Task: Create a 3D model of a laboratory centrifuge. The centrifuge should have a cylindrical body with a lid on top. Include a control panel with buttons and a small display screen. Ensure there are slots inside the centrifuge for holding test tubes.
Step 268:
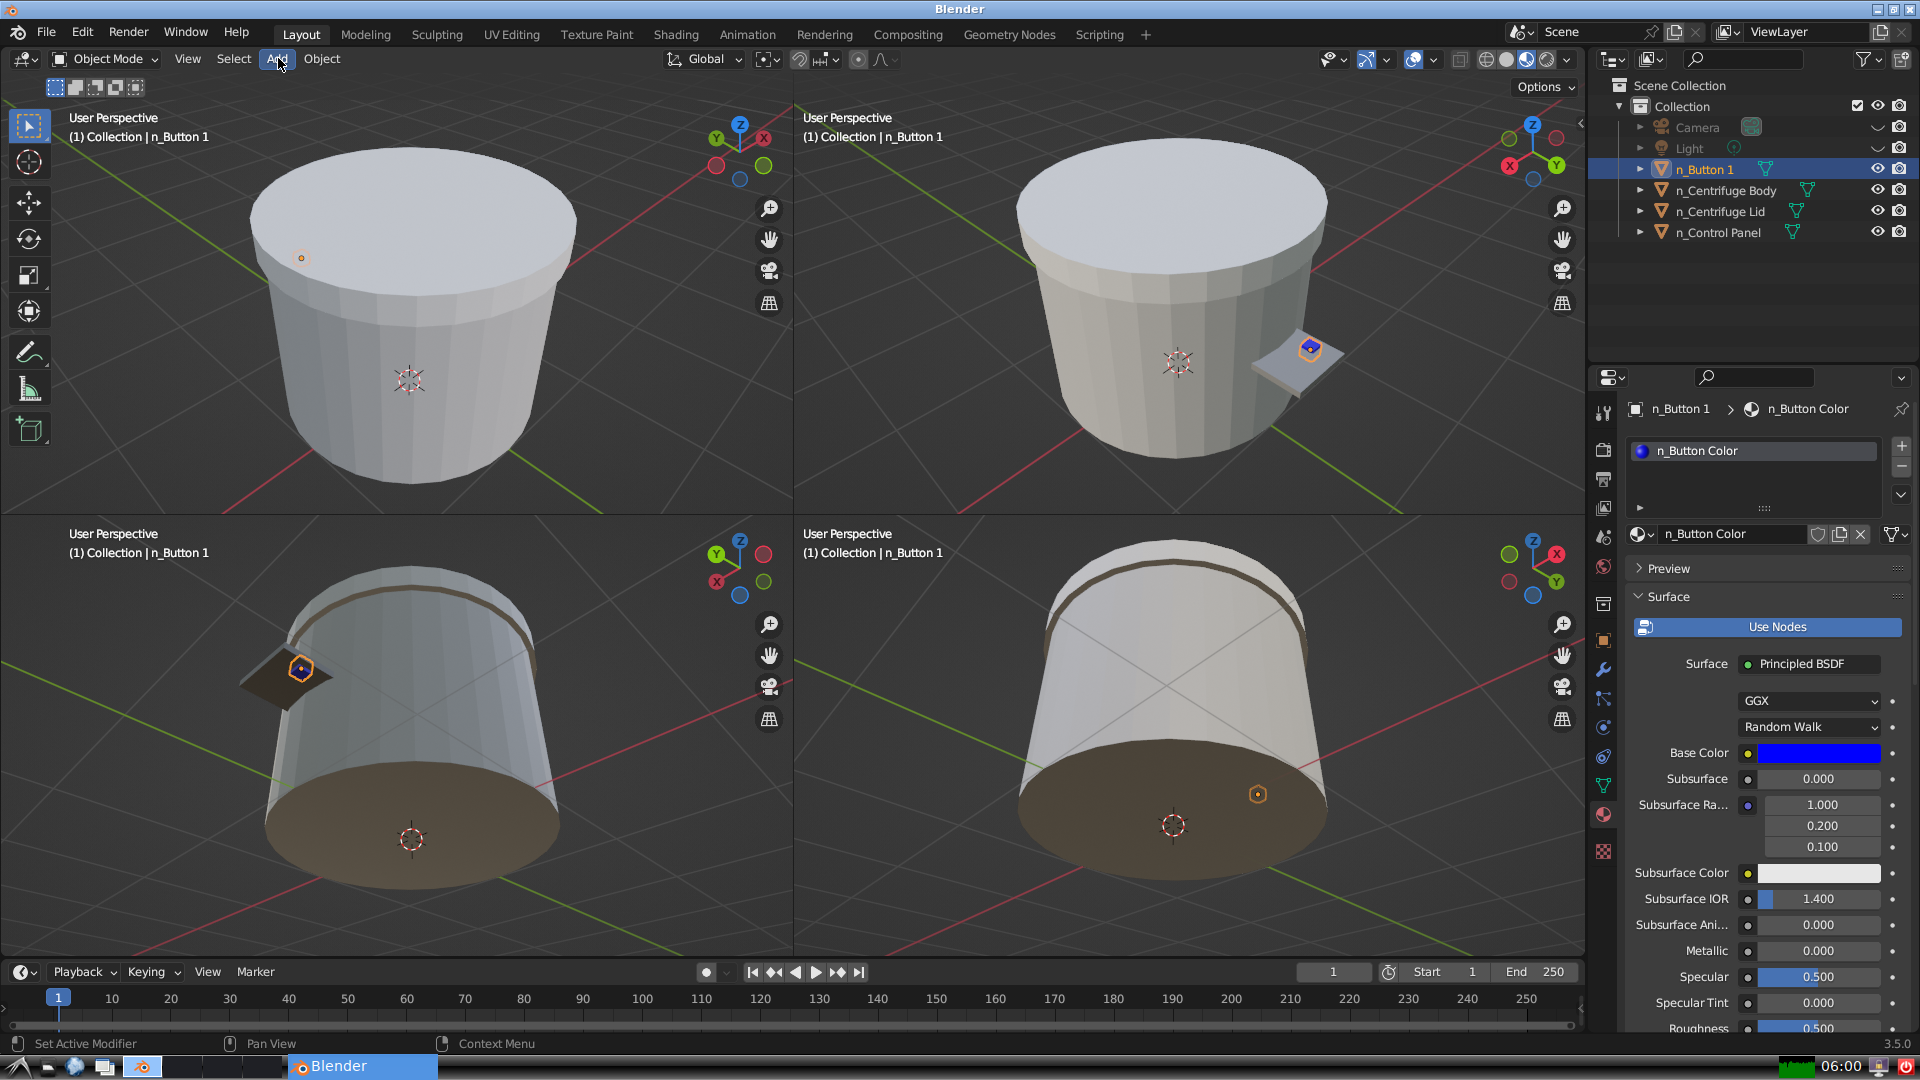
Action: click: no